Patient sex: M
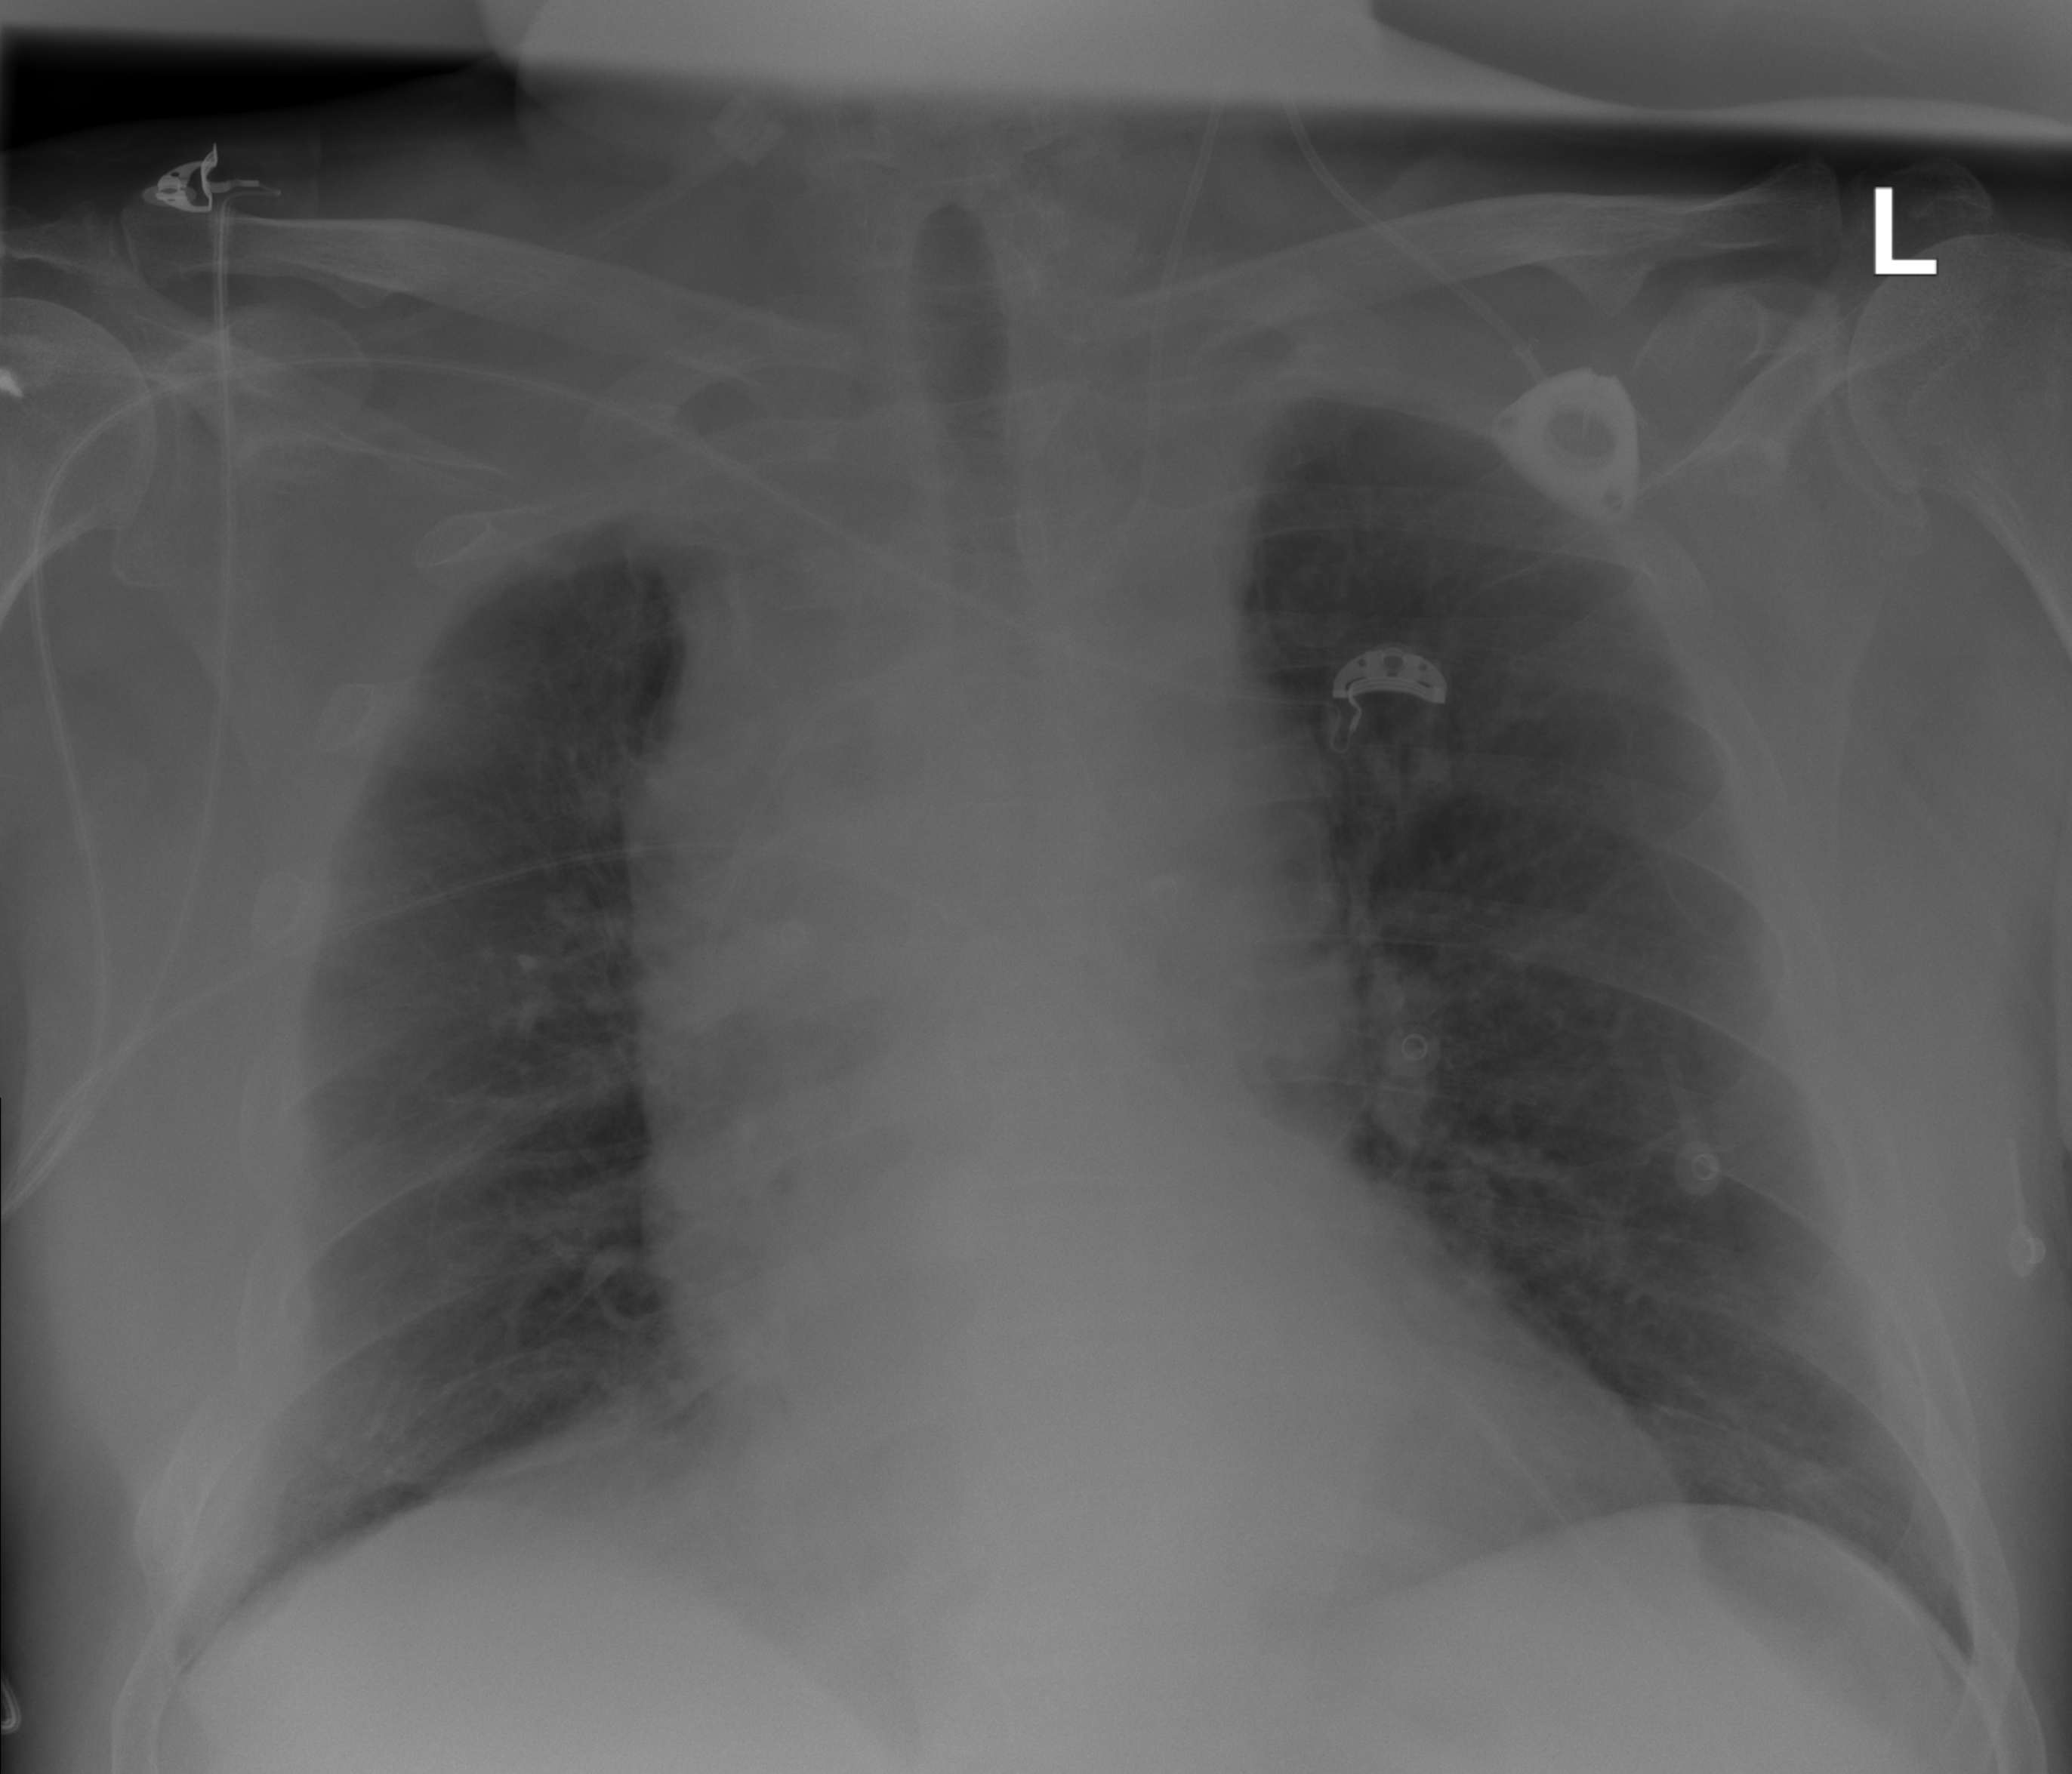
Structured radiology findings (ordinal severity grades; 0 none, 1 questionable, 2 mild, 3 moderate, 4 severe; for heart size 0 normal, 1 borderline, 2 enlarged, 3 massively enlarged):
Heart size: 0
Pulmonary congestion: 1
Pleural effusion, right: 0
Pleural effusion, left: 0
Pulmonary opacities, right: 0
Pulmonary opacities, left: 0
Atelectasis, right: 1
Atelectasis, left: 2